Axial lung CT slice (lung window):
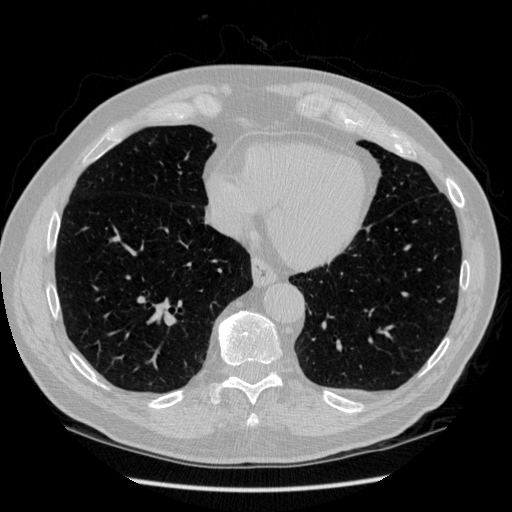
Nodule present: no